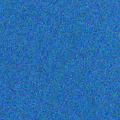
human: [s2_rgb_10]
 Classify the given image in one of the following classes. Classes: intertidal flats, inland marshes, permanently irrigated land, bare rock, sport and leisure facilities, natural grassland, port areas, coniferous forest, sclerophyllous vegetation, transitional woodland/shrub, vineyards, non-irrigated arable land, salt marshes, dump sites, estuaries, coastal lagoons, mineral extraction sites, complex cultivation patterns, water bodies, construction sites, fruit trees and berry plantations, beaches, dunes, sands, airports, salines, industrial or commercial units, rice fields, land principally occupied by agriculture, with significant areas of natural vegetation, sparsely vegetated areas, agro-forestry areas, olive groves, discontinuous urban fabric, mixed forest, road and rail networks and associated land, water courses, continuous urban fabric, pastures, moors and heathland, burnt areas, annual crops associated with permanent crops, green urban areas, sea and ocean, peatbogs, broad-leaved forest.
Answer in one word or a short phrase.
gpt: sea and ocean